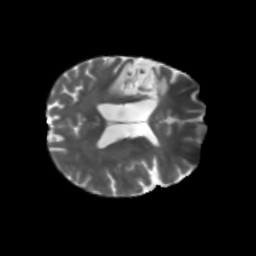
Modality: T2w
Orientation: axial
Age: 64
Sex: female
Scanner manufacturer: siemens
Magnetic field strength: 3 T
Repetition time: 5.25 s
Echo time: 0.08 s